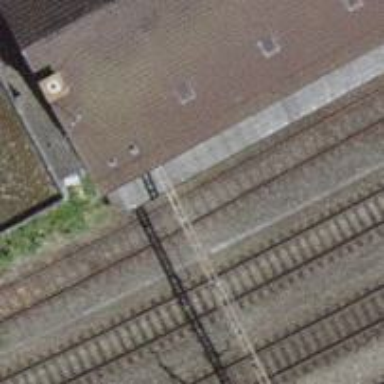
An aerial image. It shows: Disused railway siding with one track.